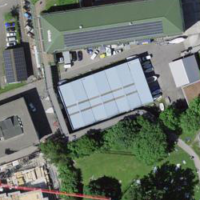
EUNIS habitat code: 57
Species observed at this site:
Geum urbanum
Prunus spinosa